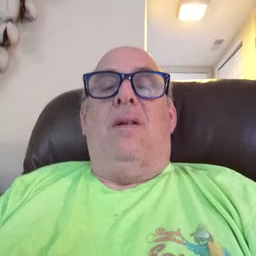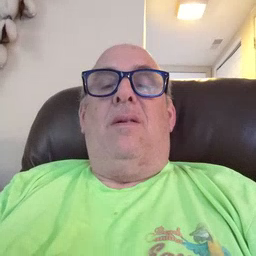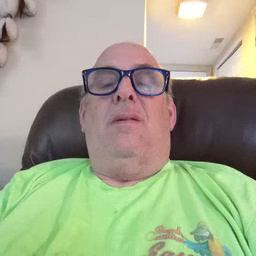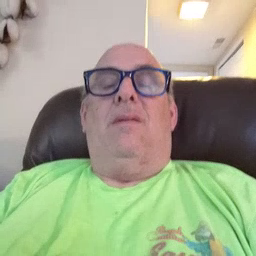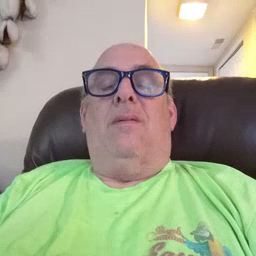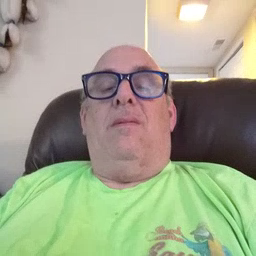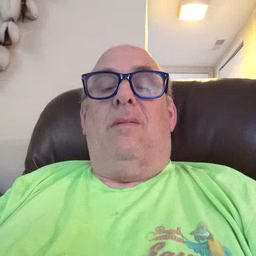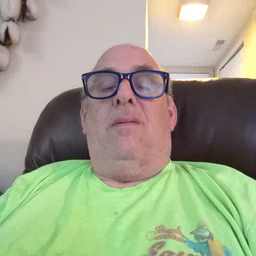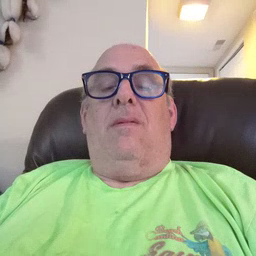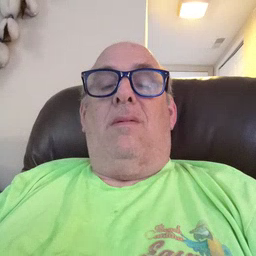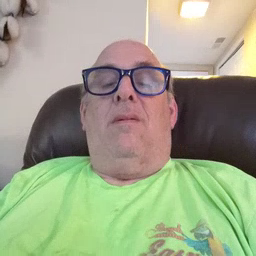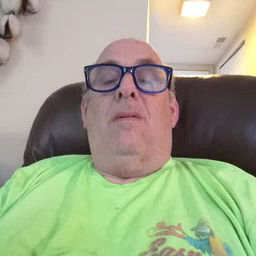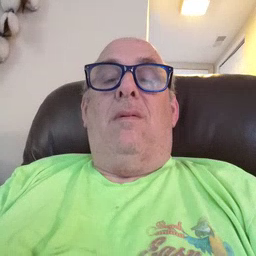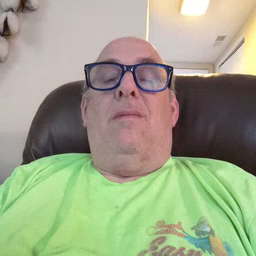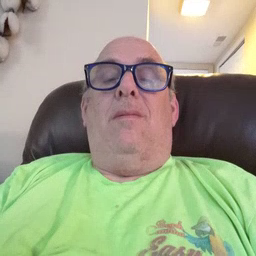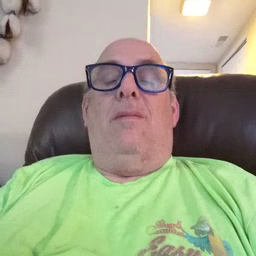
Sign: tiger